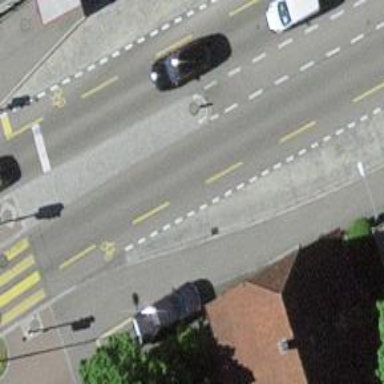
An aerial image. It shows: Public transport stop position.